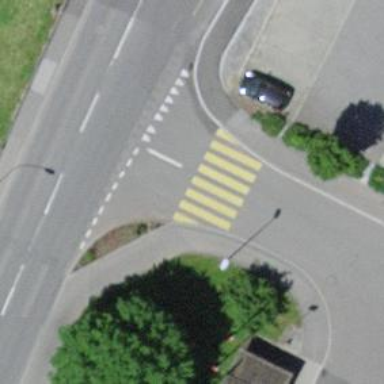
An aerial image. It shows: Uncontrolled zebra crossing on the road.